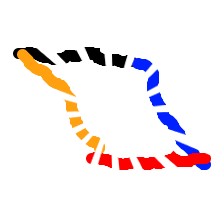
Shape: parallelogram